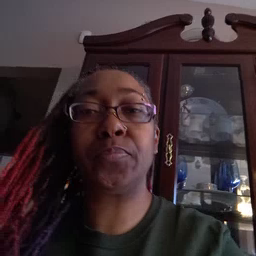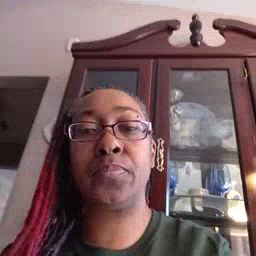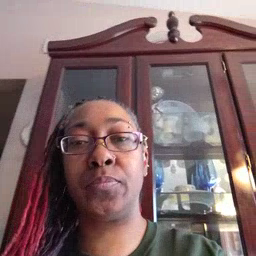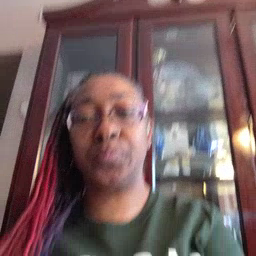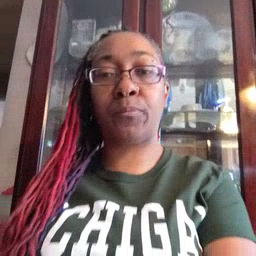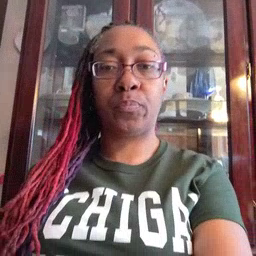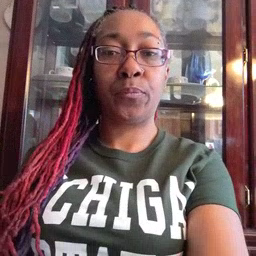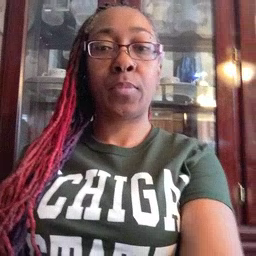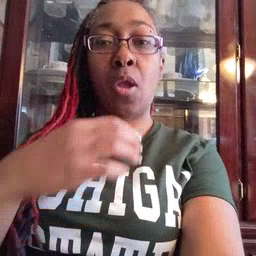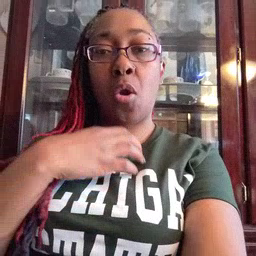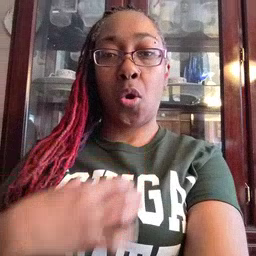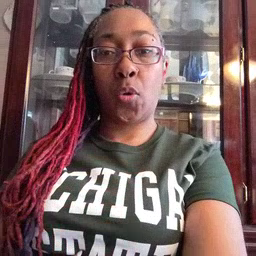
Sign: hungry